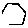
Label: hexagon